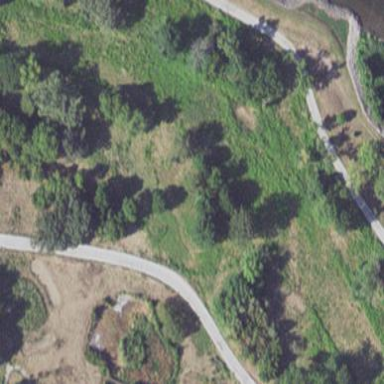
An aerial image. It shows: Grassy area designated as golf fairway.